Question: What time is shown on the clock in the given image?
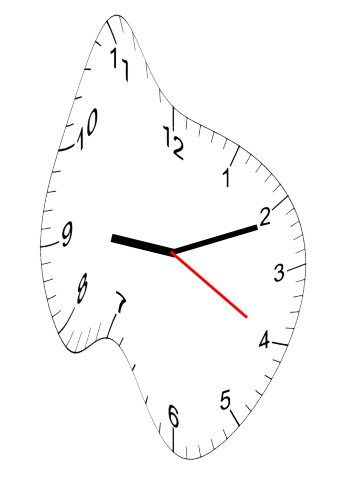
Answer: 09:11:20